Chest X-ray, PA view. Patient: 52 years old, sex F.
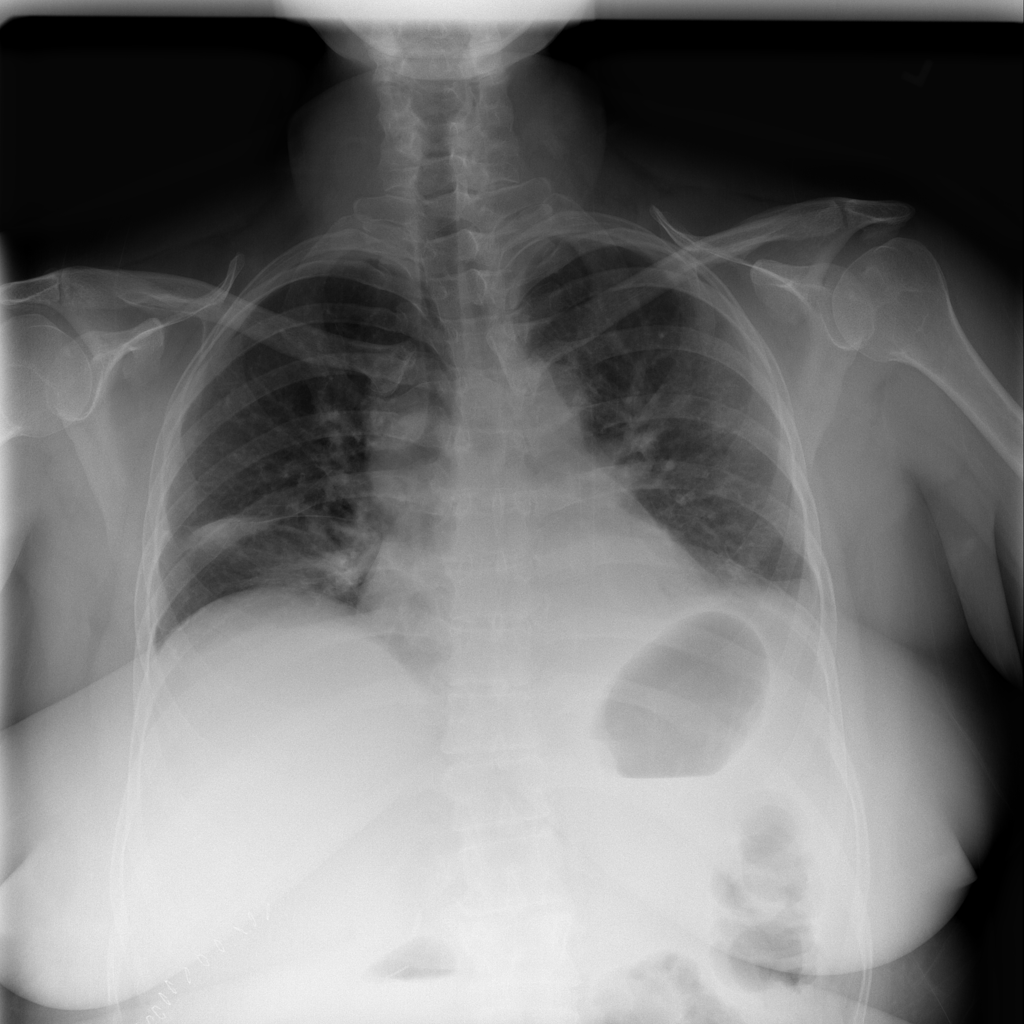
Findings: Atelectasis, Consolidation